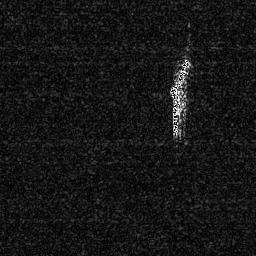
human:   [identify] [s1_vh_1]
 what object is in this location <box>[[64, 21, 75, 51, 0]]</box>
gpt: <ref>1 large ship at the center</ref>